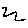
Label: zigzag